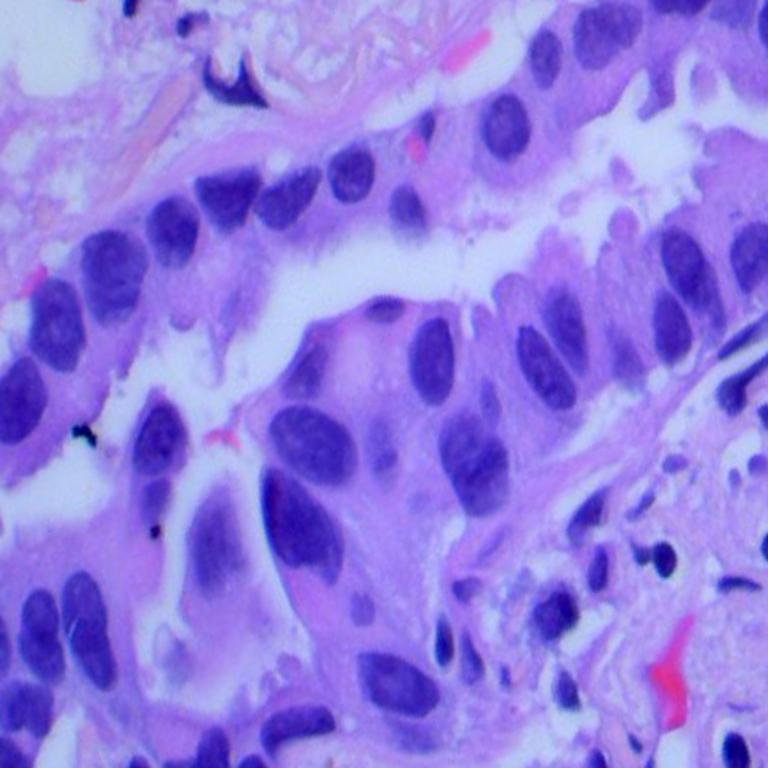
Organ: lung
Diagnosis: adenocarcinomas